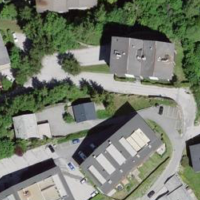
EUNIS habitat code: 54
Species observed at this site:
Phoenicurus ochruros
Buteo buteo
Ptyonoprogne rupestris